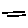
Label: line